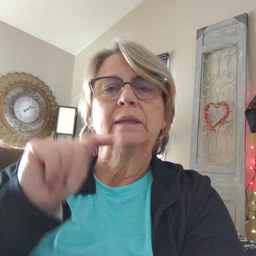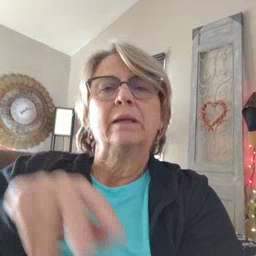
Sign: TV